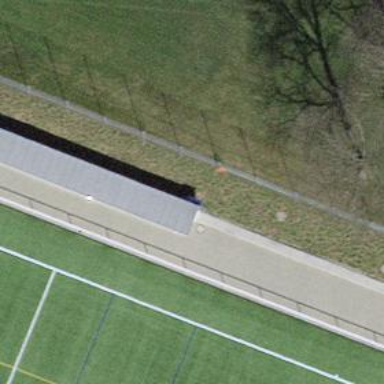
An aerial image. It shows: Weather shelter amenity for protection from the elements.